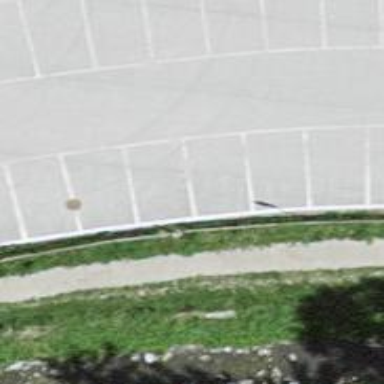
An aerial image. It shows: Charging station.